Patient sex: M
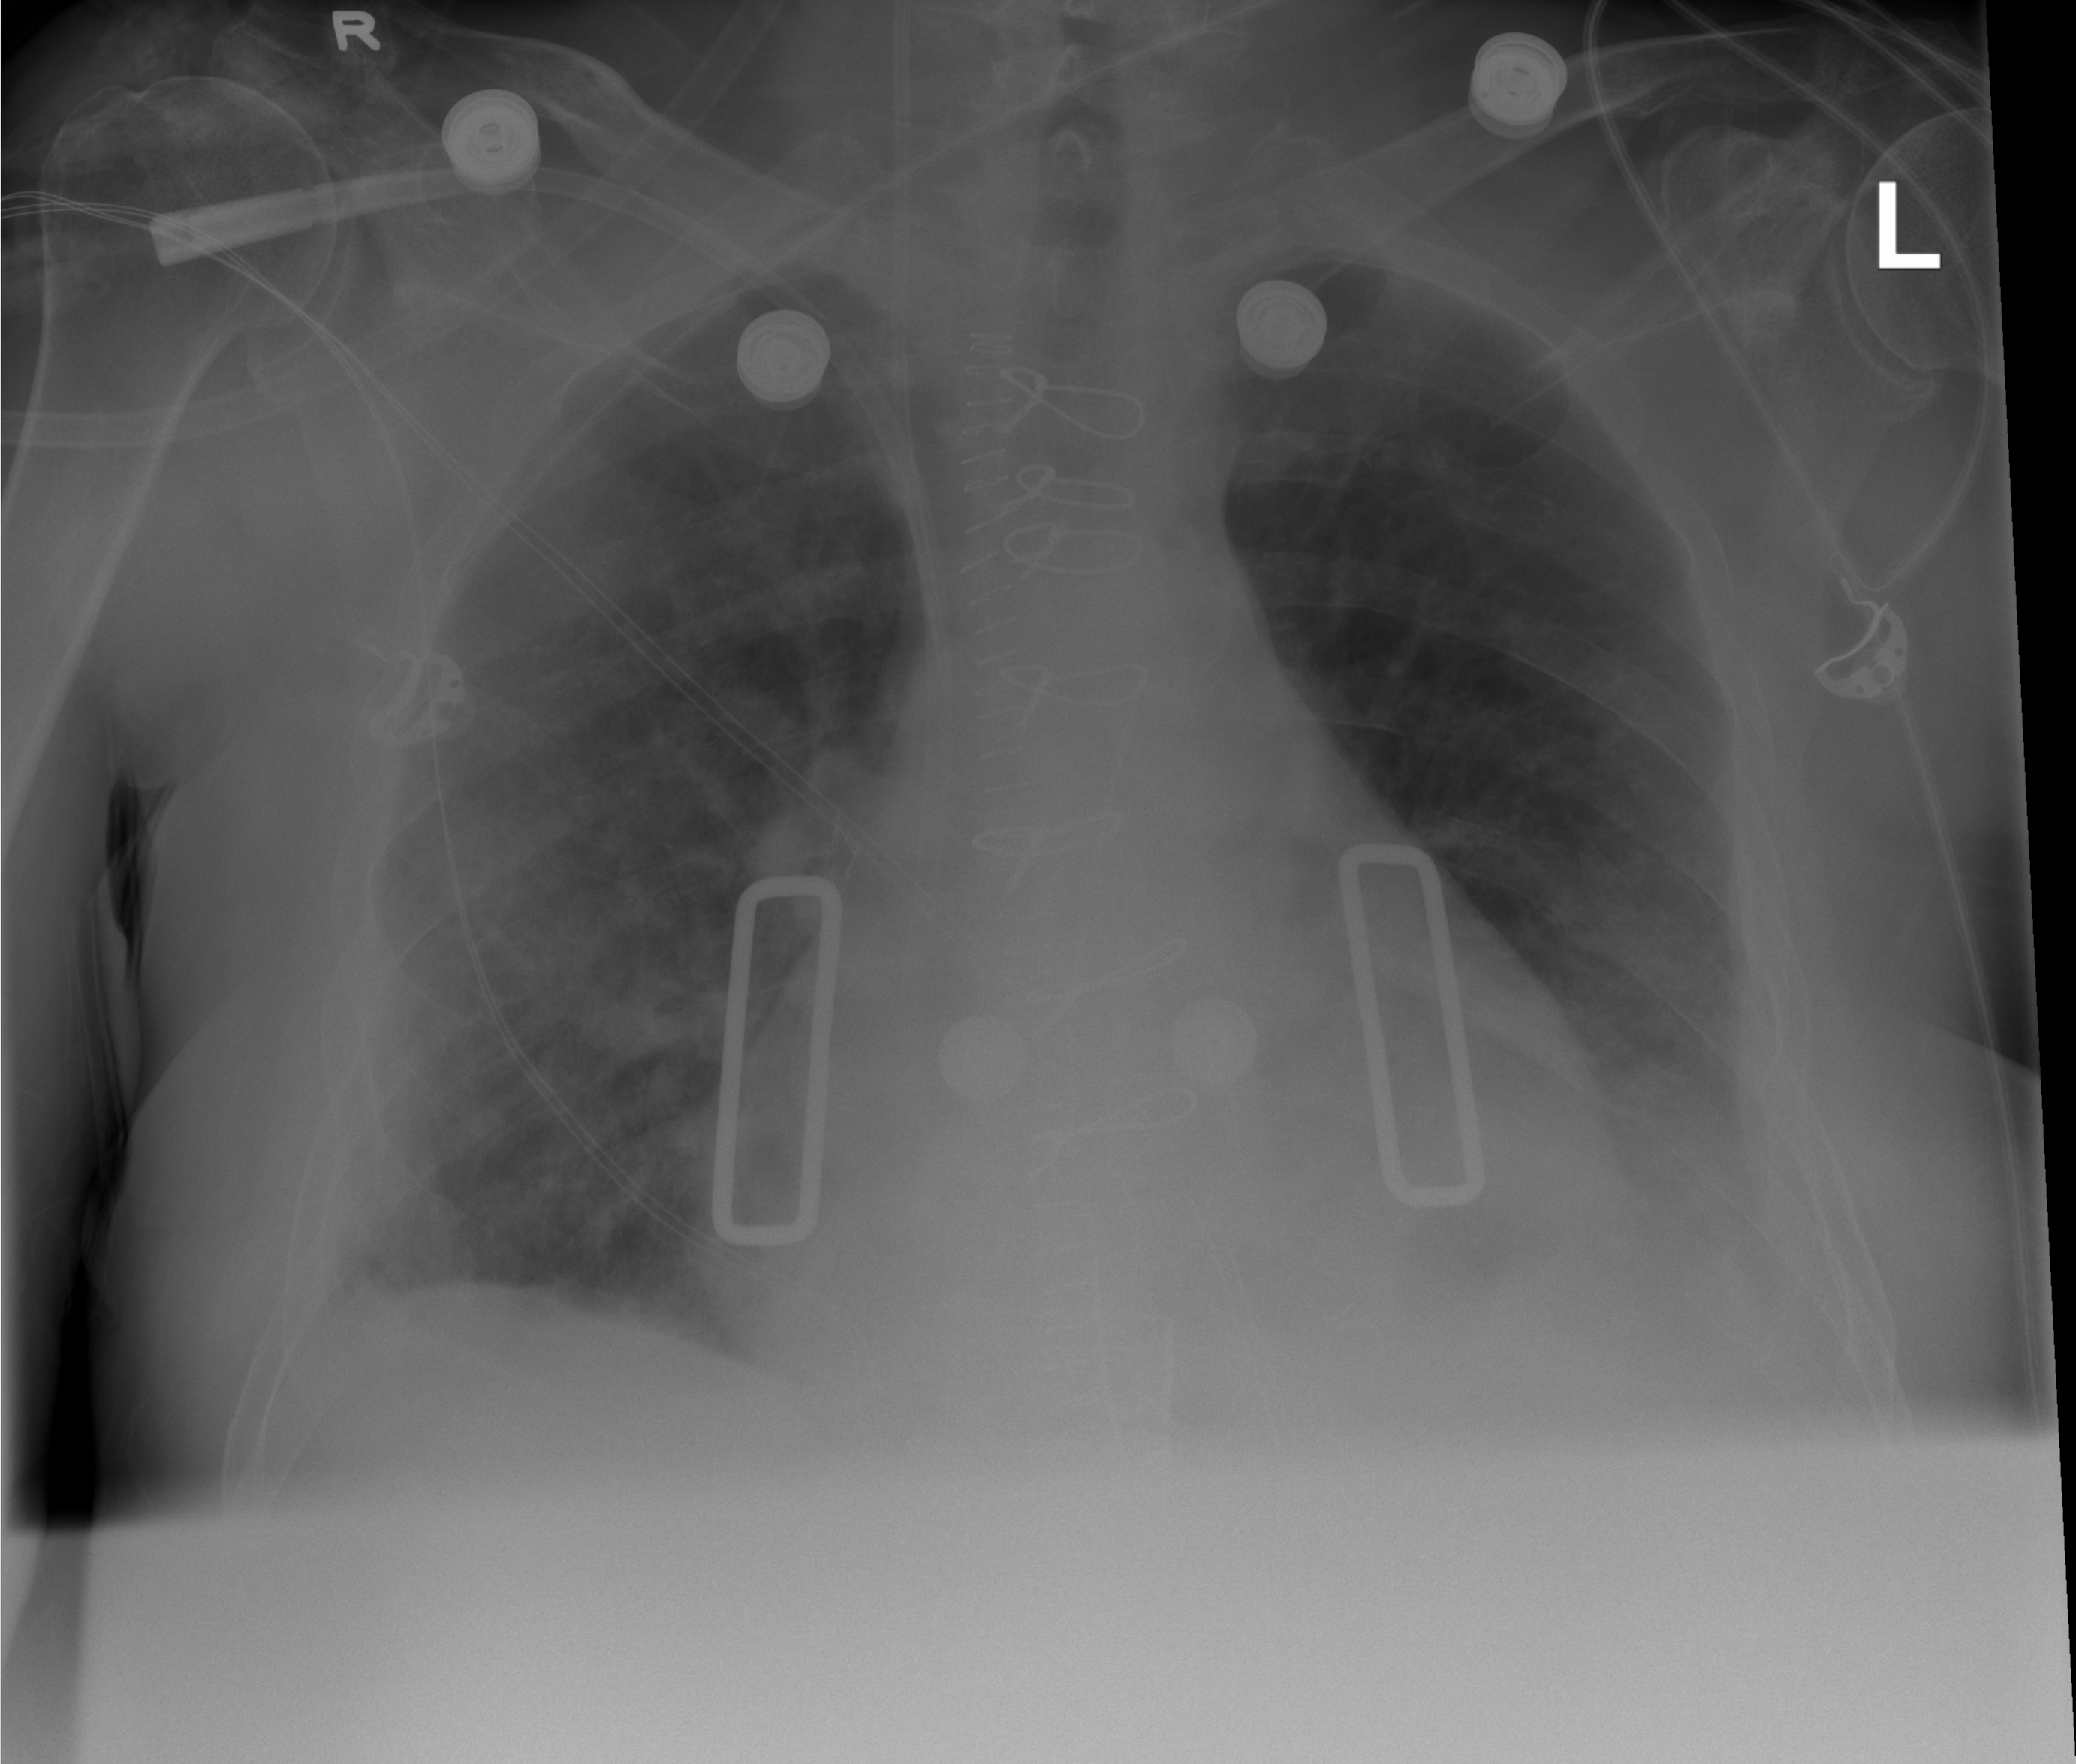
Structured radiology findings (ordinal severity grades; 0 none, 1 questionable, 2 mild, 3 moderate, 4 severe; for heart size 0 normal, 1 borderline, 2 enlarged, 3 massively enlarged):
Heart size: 2
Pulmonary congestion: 2
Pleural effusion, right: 2
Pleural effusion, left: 2
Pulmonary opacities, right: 2
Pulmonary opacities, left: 2
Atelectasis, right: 2
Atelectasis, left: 2